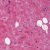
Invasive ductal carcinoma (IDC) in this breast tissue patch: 0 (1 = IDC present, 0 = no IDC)